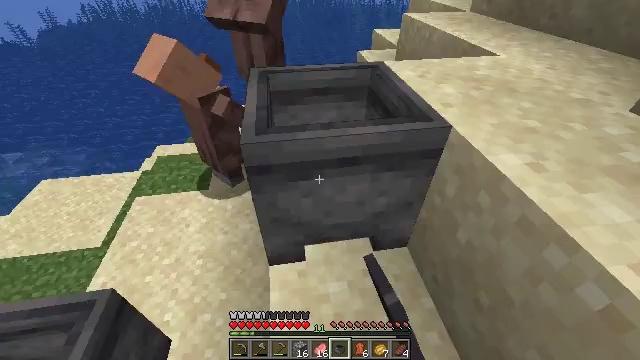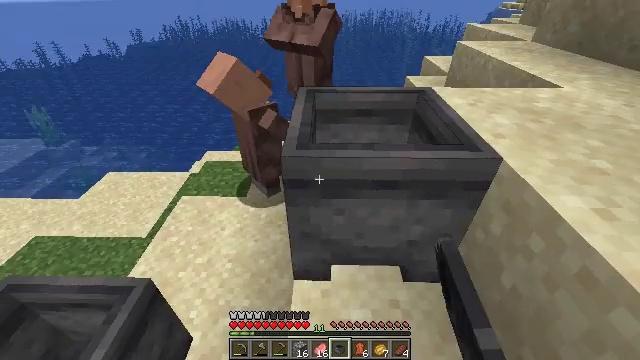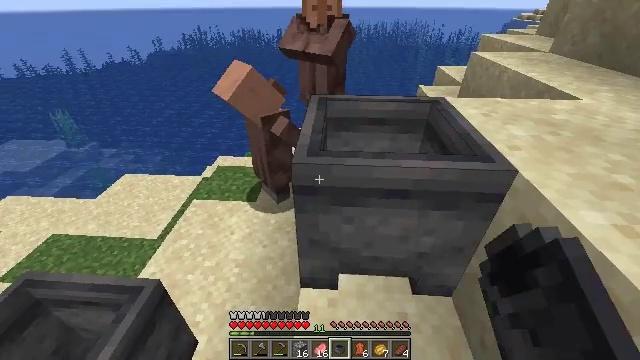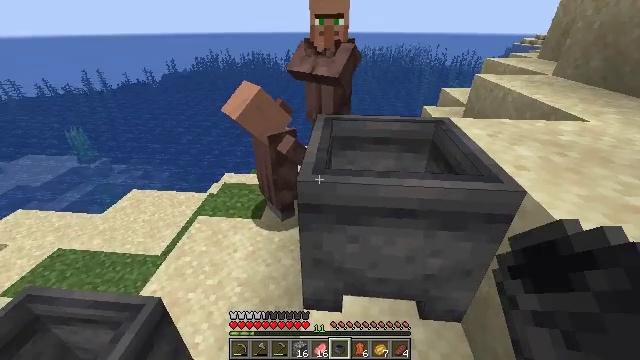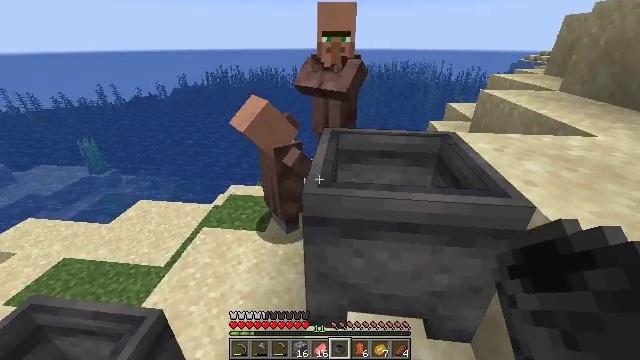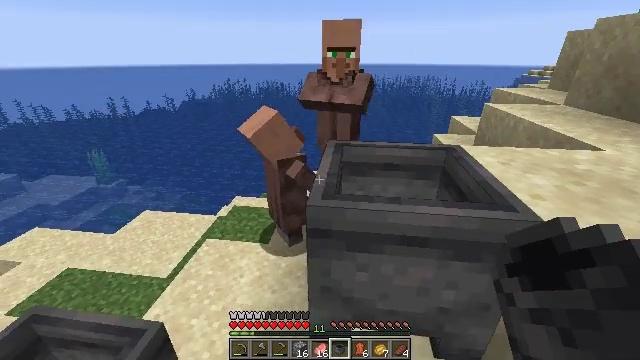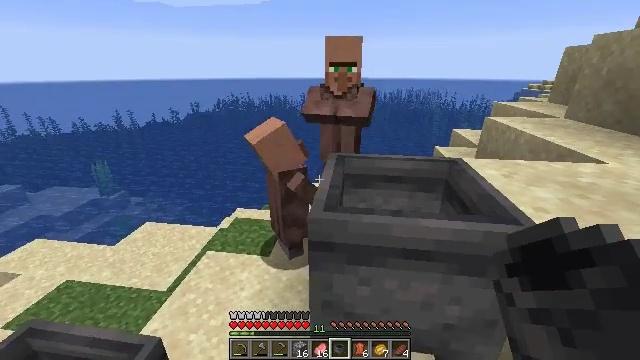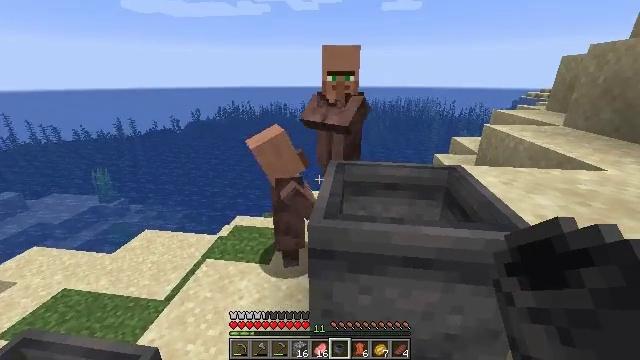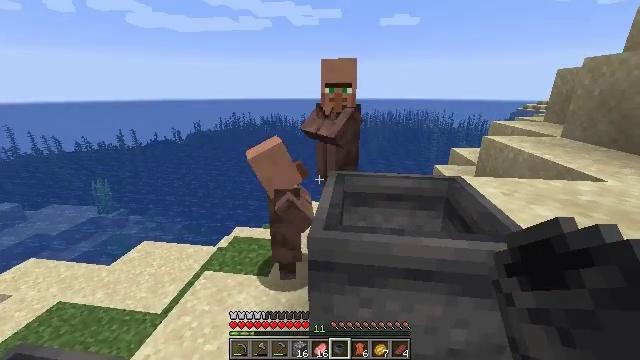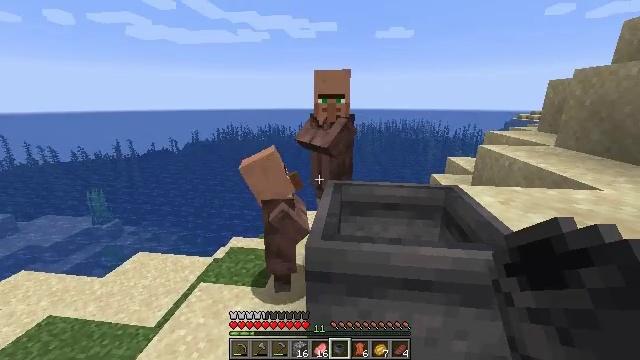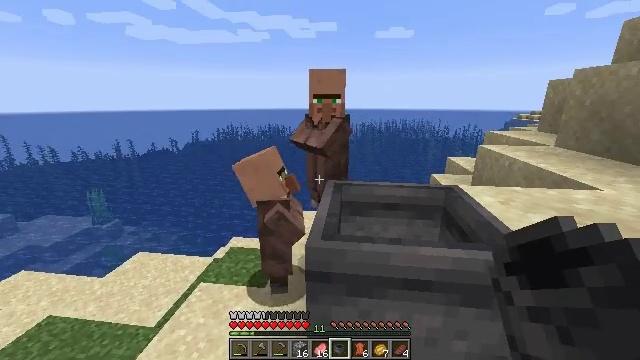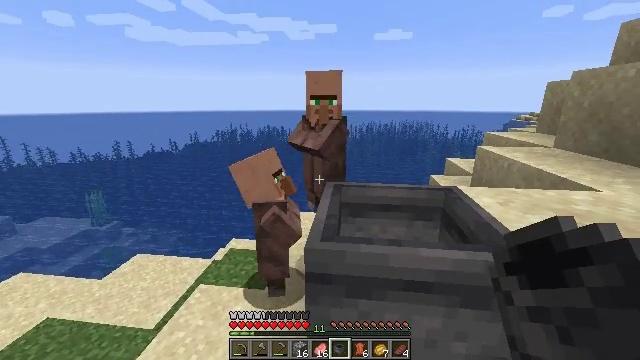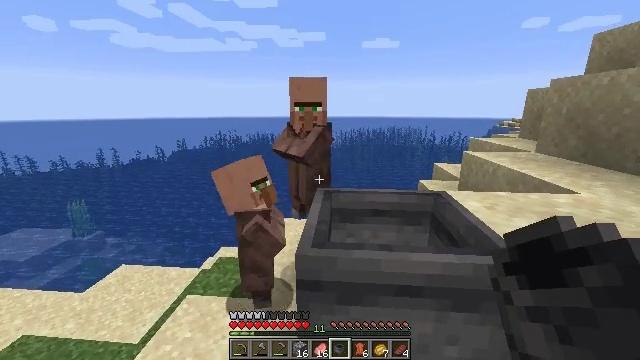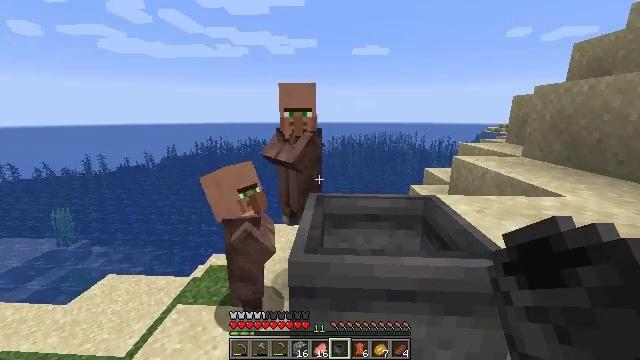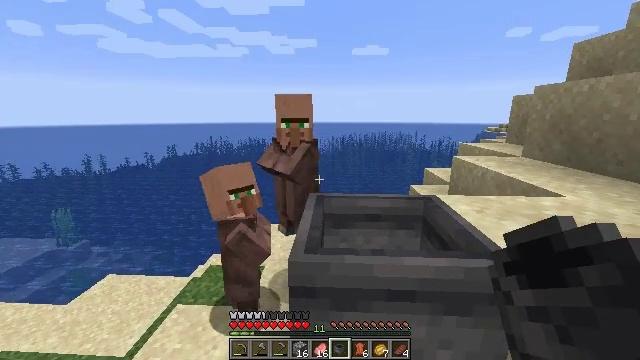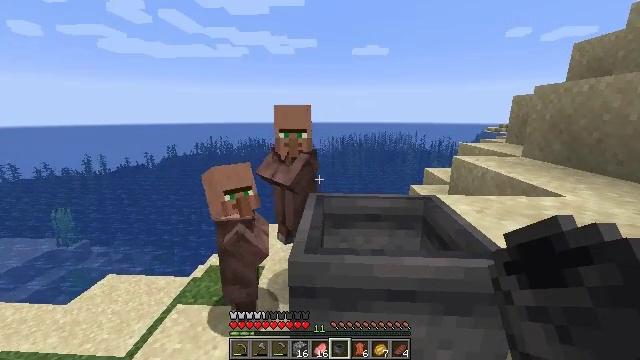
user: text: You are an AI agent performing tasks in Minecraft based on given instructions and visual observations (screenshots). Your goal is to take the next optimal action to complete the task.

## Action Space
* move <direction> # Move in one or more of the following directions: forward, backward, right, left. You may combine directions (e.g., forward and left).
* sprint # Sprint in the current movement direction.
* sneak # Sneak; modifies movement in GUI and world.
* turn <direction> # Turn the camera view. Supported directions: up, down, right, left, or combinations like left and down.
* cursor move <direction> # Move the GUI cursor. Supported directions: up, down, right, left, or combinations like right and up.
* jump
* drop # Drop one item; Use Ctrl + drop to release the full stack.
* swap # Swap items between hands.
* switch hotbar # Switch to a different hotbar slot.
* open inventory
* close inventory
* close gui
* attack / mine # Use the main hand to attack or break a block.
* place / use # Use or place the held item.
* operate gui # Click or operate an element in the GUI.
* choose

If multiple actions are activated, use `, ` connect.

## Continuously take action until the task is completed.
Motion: motion action
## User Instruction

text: Remove the cauldron from its current position.
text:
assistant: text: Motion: turn left and up
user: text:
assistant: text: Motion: turn left and up
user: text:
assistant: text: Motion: turn left and up
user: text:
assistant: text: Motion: turn left and up
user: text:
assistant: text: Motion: turn left and up
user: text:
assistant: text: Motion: turn up
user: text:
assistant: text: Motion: turn up
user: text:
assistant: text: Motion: turn up
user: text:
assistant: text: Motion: turn up
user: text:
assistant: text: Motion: no_op
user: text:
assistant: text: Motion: no_op
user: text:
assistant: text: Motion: turn right and up
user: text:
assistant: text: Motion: turn right and up
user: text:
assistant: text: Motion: no_op
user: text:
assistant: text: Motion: no_op
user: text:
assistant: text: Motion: no_op
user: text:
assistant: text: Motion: no_op
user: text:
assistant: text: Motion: no_op
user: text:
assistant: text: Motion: turn down
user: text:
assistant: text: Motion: turn left and down
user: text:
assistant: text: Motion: turn left and down
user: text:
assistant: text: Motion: turn left and down
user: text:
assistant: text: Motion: turn left
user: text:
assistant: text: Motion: turn left
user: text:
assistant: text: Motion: no_op
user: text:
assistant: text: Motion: no_op
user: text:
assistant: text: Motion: turn left
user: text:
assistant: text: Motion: no_op
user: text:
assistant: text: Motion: no_op
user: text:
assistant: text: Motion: no_op